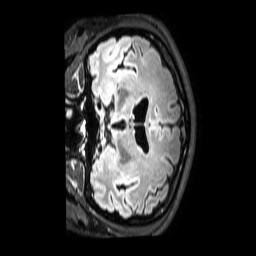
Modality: FLAIR
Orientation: coronal
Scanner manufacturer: philips
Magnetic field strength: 3 T
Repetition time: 4.8 s
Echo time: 0.279 s